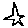
Label: star